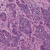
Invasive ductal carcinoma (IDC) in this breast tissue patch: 1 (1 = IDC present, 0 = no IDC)